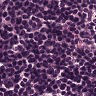
Metastatic tissue present: no